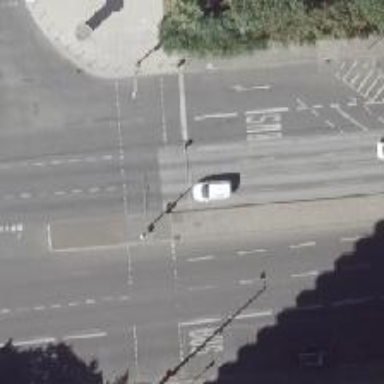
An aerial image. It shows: Traffic island located on footway.